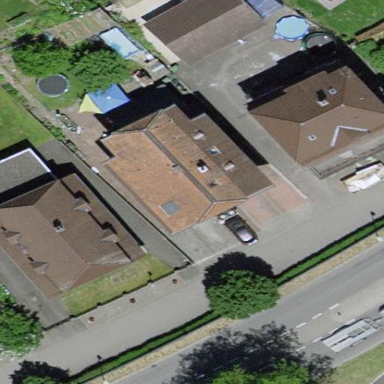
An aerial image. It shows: Residential building with half-hipped roof shape.